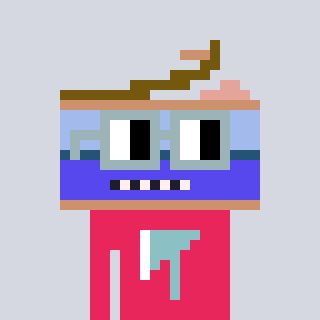
a pixel art character with square dark gray glasses, a canned ham-shaped head and a redpinkish-colored body on a cool background